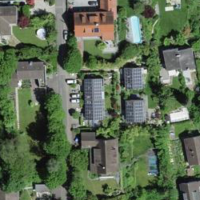
EUNIS habitat code: 55
Species observed at this site:
Lapsana communis